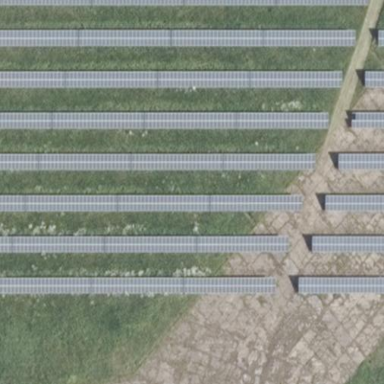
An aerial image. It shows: Solar power generator utilizing photovoltaic technology with solar photovoltaic panels.